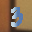
Label: 3